Question: I have read in some articles about query's like this:
'''
select *
from 'log' as a
where not exists ...
'''
but unfortunately I'm complicated: I know what I want but I can't find the correct query for it.
The 'all_services' table is the Mother table and each user can use 7 services in it. At the beginning, I want to show all 7 services for each user but after that user selected some services and registered those id's in 'user_services' table, I want to show just remaining services like this pic:

please give me the compelete PDO code
<URL>
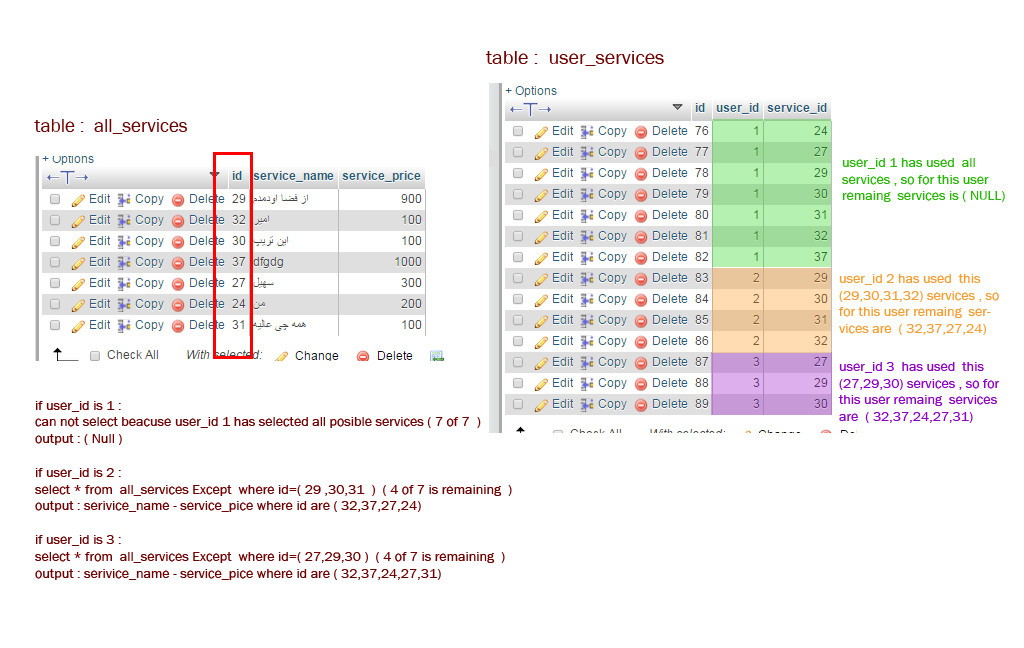
Answer: if found it :
'''
$data_obj_se = $db -> prepare("select * from 'services' WHERE id NOT IN ( select service_id from 'user_services' WHERE user_id='2' ) ");
$data_obj_se -> execute();
'''